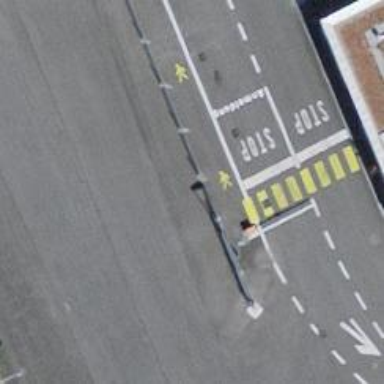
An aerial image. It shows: Lift gate barrier.